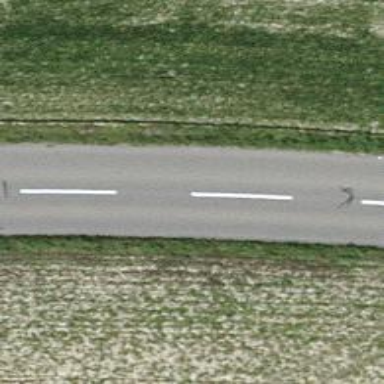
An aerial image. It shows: Tertiary road.